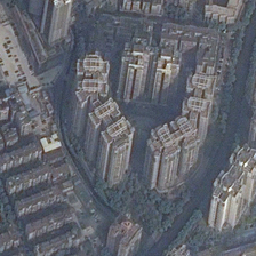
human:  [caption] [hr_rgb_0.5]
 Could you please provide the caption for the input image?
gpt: There is a triangular advertisement at the corner of the two roads next to the residential area.

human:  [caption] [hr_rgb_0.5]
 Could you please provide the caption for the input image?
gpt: The triangle advertisement is at the corner of the two roads beside the residential area.

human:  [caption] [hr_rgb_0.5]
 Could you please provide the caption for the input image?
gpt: There are many skyscrapers in one block of this business district.

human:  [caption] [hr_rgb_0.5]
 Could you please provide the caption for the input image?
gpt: a well arranged residential area is built alongside two rivers .

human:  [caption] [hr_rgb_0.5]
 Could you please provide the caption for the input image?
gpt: There are many skyscrapers in the business district.